Aerial crown-view tile of a tropical tree (Barro Colorado Island, Panama), acquired 20241014:
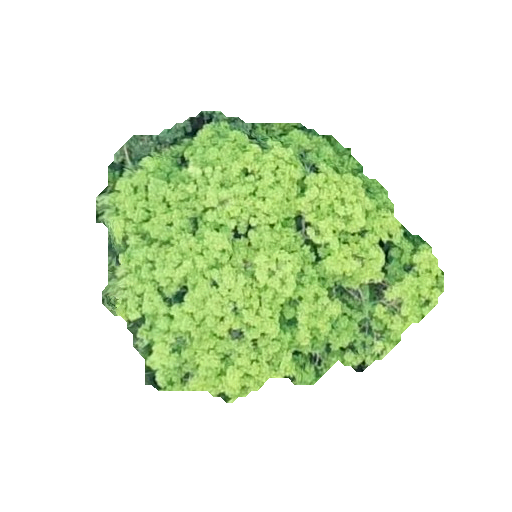
Species: Astronium graveolens
GBIF accepted scientific name: Astronium graveolens
Crown area: 111.202 m²